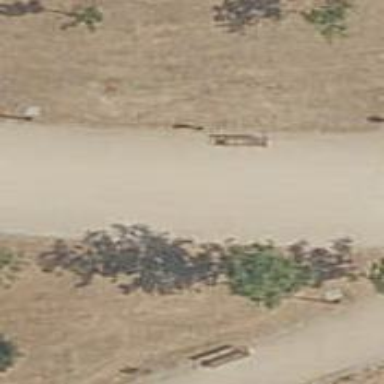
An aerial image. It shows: Bench.